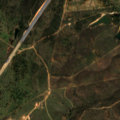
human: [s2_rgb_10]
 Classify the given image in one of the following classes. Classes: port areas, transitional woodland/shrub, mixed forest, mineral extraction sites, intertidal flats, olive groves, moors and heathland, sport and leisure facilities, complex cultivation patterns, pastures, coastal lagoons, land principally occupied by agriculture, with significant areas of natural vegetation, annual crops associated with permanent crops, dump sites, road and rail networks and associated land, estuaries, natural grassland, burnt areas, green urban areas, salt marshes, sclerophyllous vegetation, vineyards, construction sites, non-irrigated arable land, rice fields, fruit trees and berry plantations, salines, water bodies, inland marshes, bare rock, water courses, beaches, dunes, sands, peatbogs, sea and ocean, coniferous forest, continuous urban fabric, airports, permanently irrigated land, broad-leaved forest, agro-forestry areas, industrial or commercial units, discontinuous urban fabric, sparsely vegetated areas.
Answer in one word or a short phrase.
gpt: pastures, agro-forestry areas, natural grassland, transitional woodland/shrub